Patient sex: F
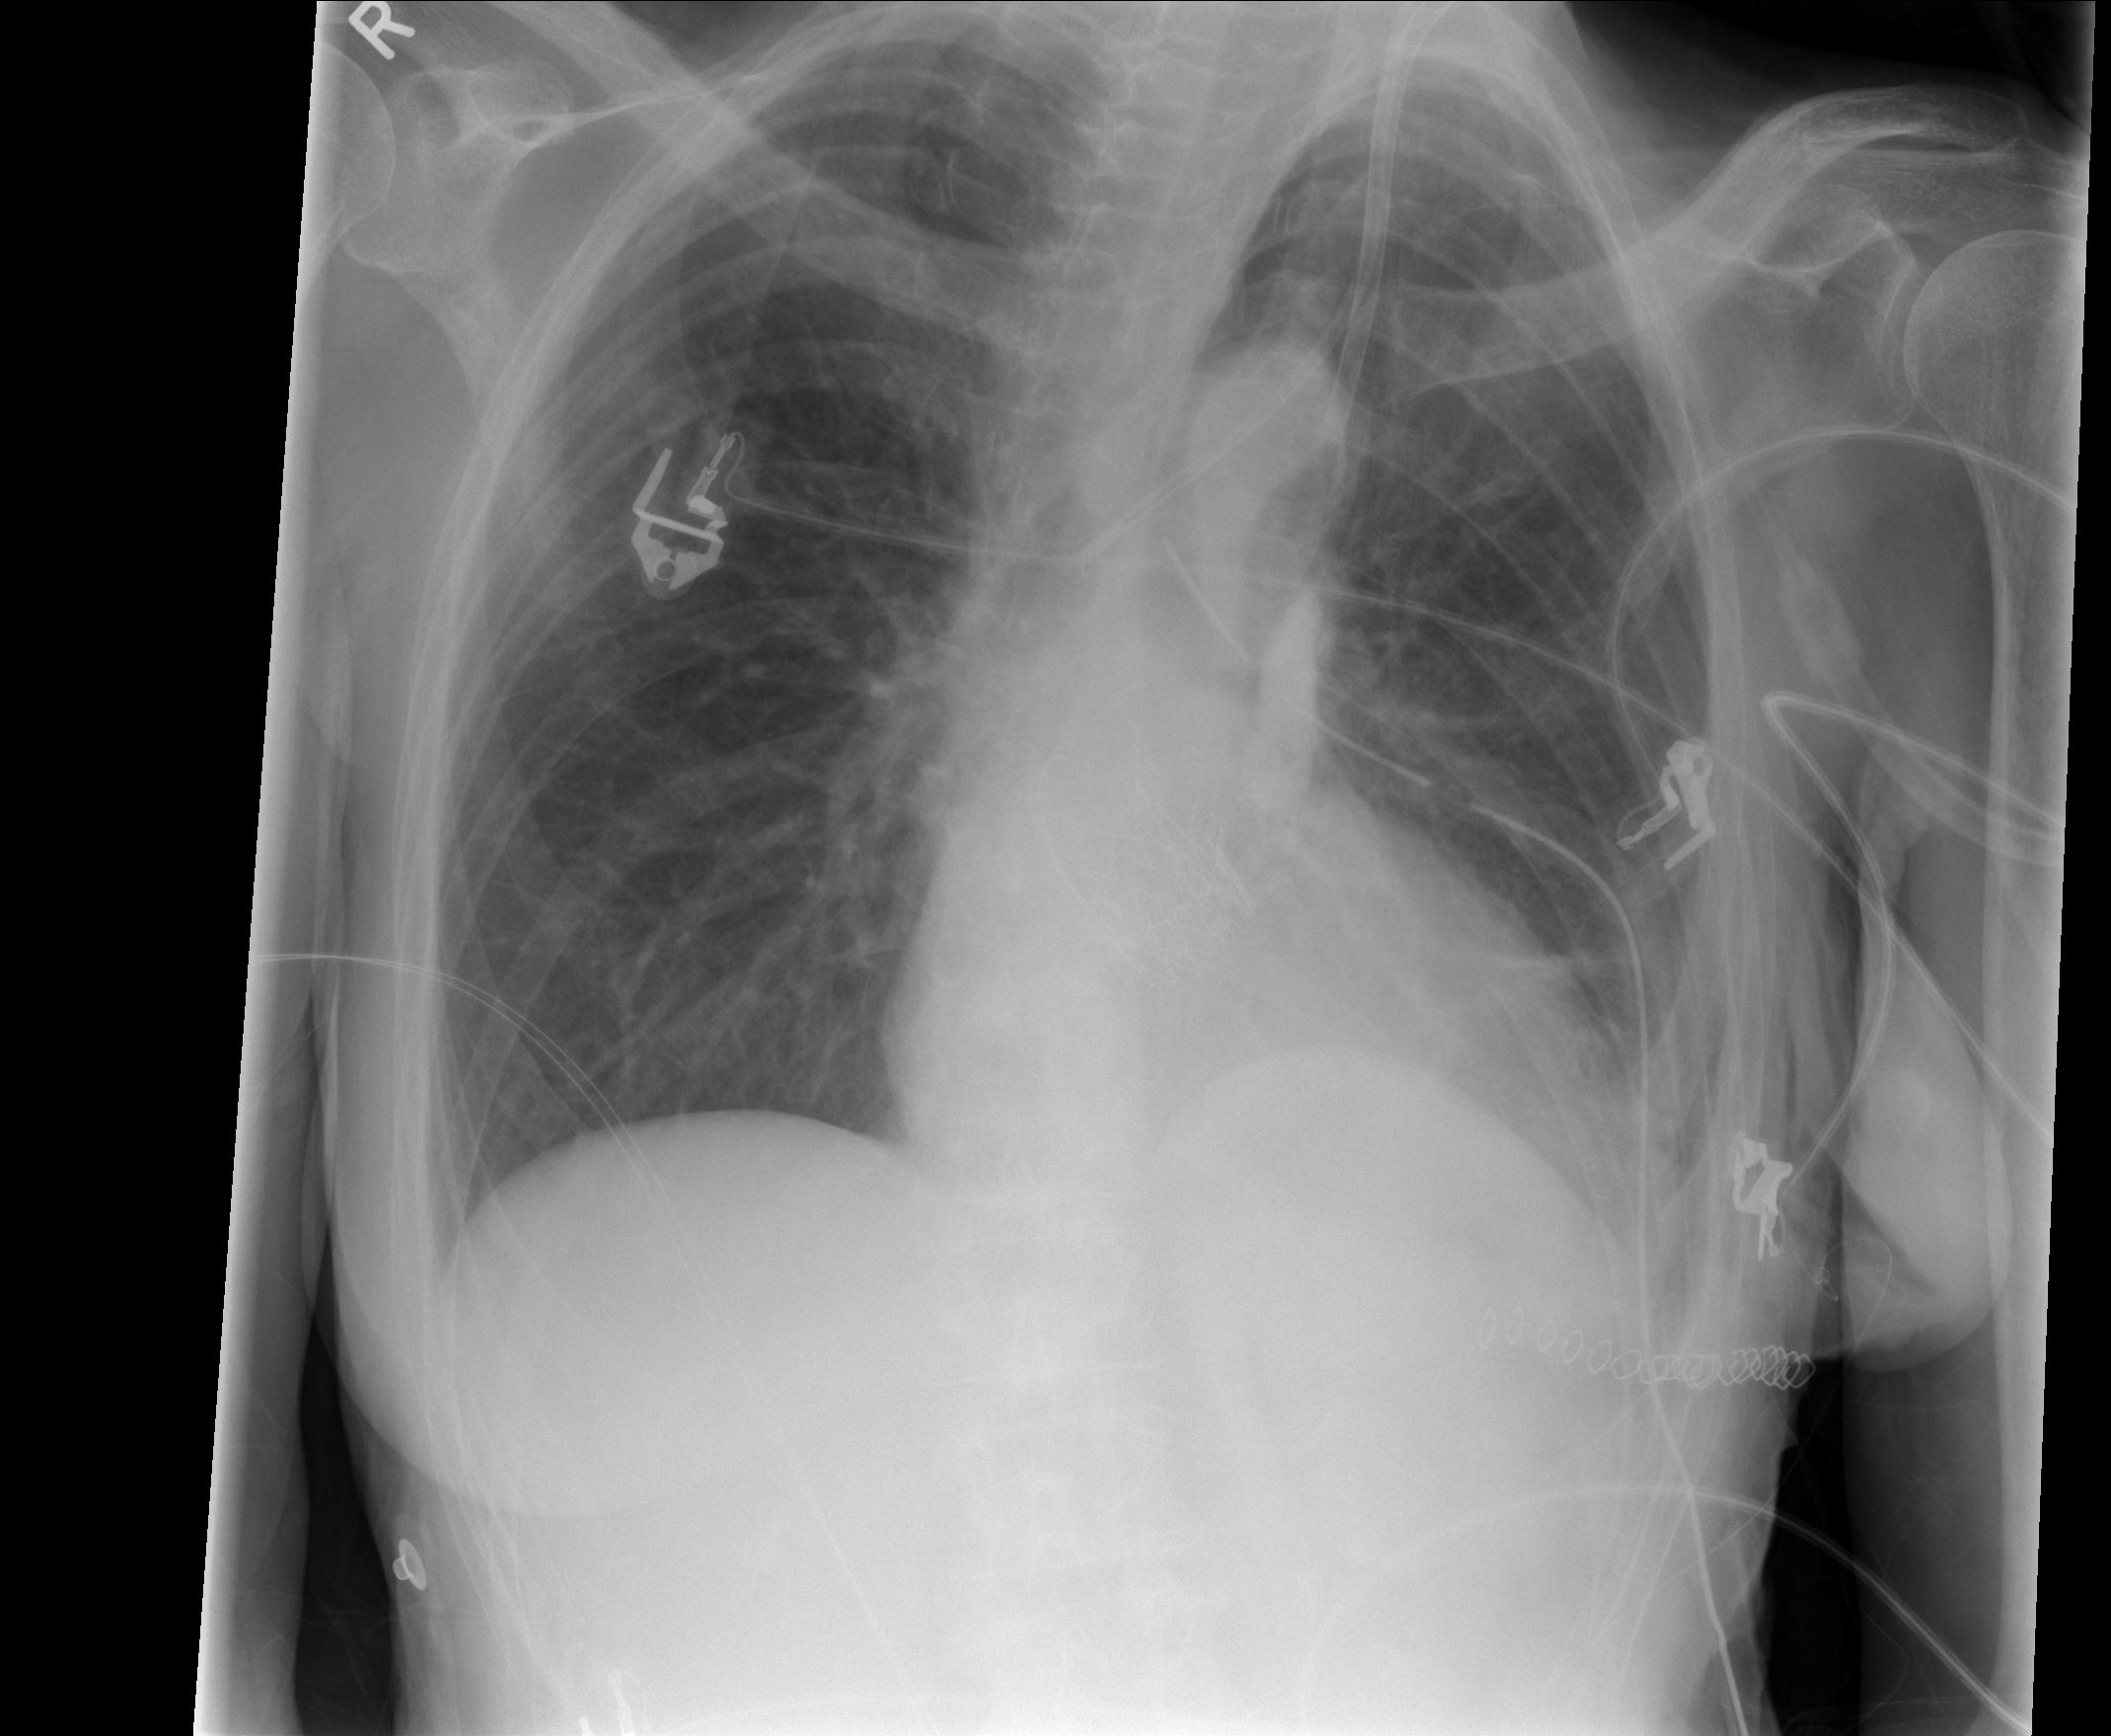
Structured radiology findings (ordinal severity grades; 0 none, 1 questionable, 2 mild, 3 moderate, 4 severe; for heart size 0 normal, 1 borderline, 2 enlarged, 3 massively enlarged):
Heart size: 0
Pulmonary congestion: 0
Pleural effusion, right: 0
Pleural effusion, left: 1
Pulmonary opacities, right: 0
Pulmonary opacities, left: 0
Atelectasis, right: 0
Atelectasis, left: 2